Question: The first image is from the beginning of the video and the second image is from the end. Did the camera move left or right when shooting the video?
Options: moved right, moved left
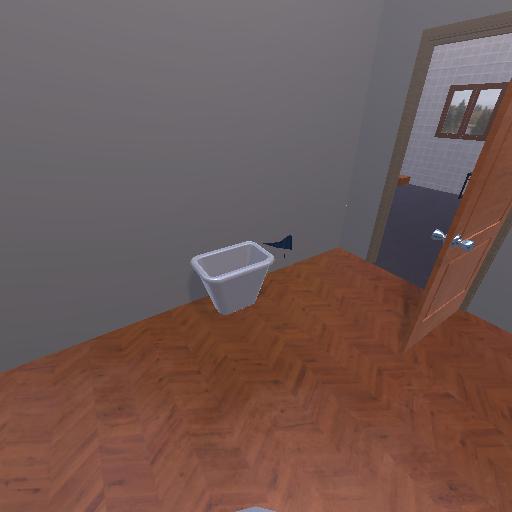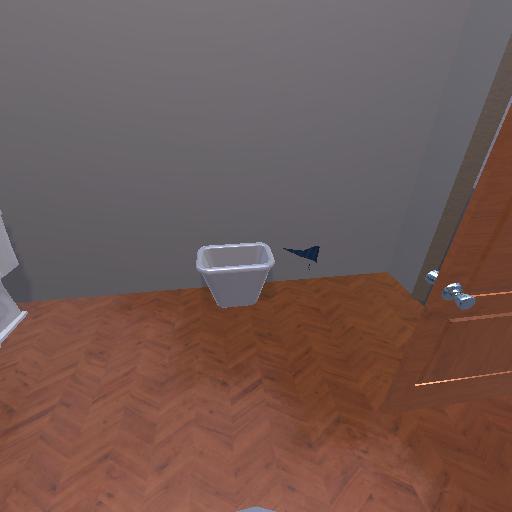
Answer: moved right